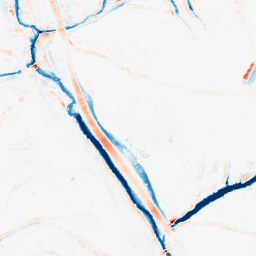
Category: morphological
Decomposition family: morphological_ellipse
Decomposition parameters: operation: average
width: 10
height: 10
Upsampling method: cubic_mitchell
Upsampling parameters: scale: 8
Upsampling scale: 8